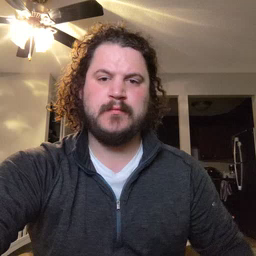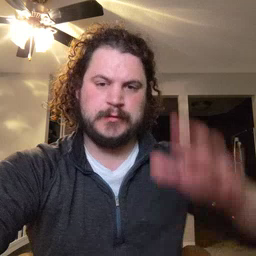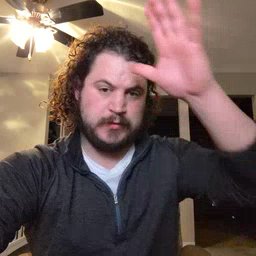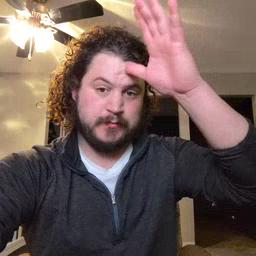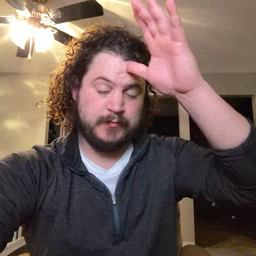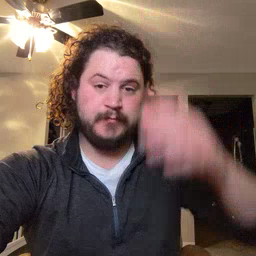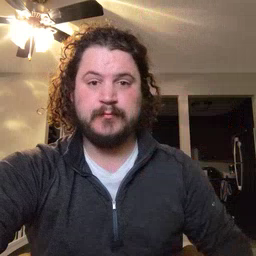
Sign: dad